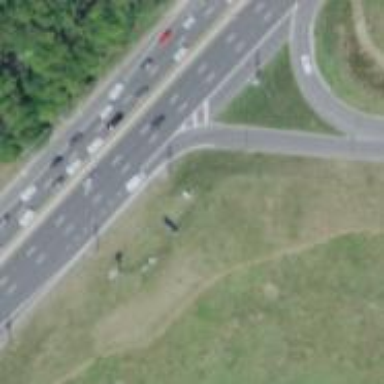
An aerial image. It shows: Trunk link highway.